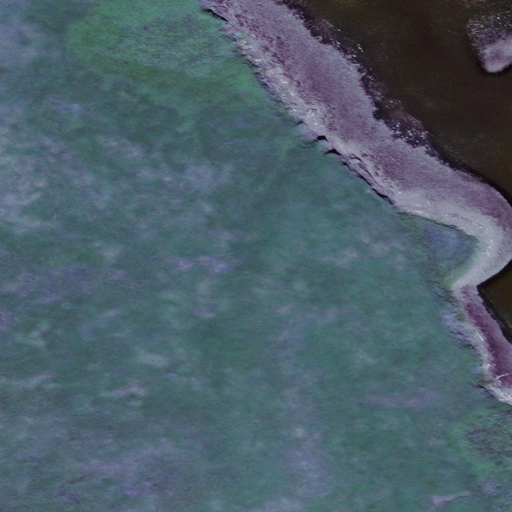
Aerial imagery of island in Alaska named Ugaiushak Island containing only unknown